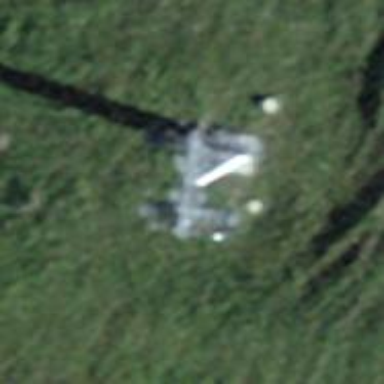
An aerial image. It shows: Pylon for aerialway.